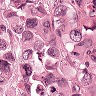
Metastatic tissue present: yes